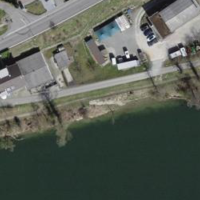
EUNIS habitat code: 15
Species observed at this site:
Tachybaptus ruficollis
Lamium galeobdolon
Corvus corone
Fulica atra
Alcedo atthis
Parus major
Mergus merganser
Aythya ferina
Pica pica
Sitta europaea
Aythya fuligula
Buteo buteo
Turdus merula